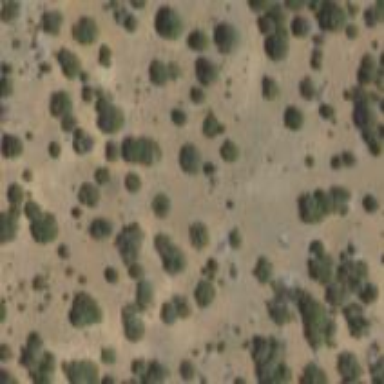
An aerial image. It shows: Area covered in scrub vegetation.